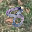
Label: 8